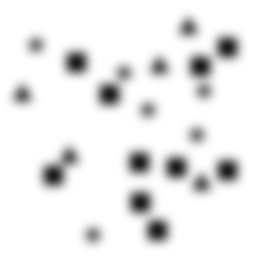
Squares: 10
Triangles: 5
Stars: 6
Total shapes: 21